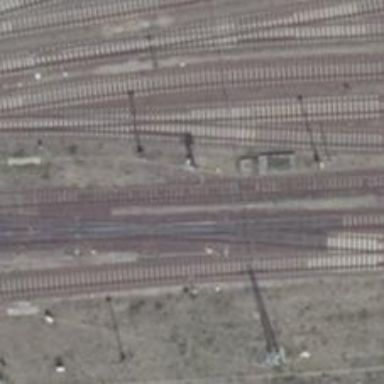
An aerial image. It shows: Railway signal.